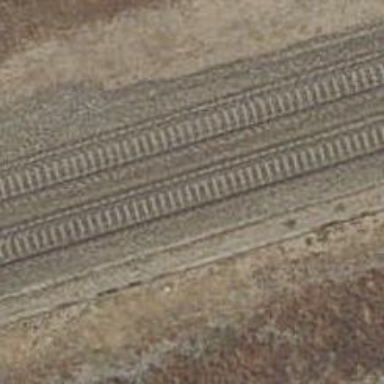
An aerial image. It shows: Railway track with contact line for electrification.